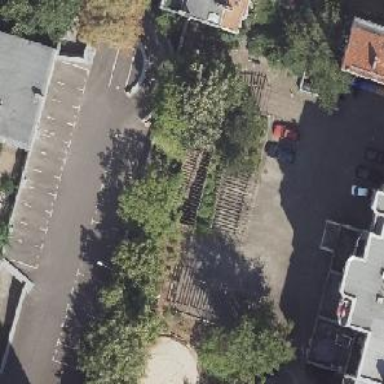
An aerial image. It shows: Parking entrance.